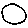
Label: circle